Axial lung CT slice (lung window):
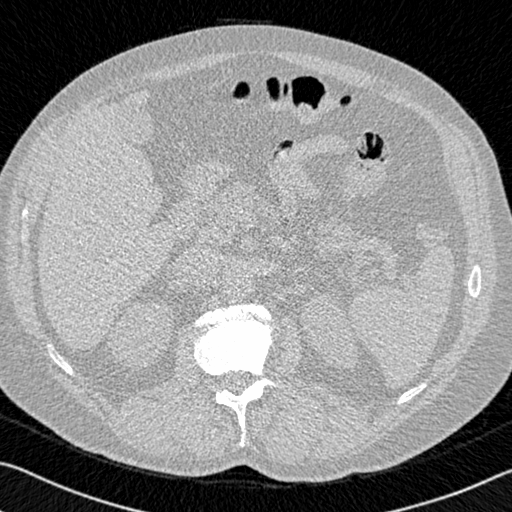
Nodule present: no